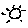
Label: sun